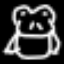
Label: frog